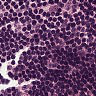
Metastatic tissue present: no